Aerial crown-view tile of a tropical tree (Barro Colorado Island, Panama), acquired 20241014:
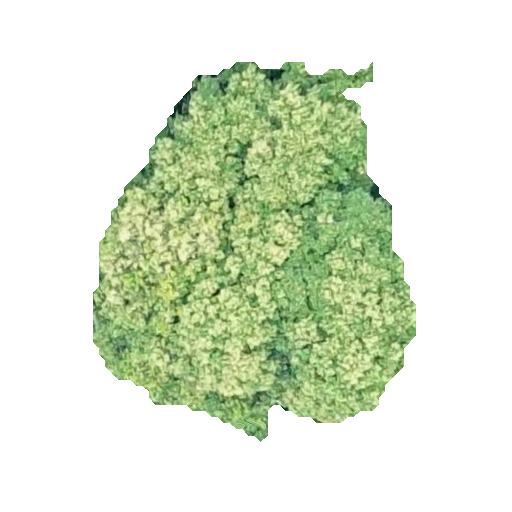
Species: Prioria copaifera
GBIF accepted scientific name: Prioria copaifera
Crown area: 137.173 m²